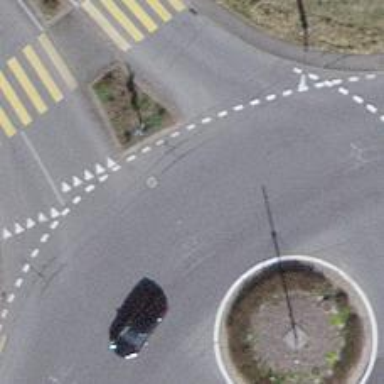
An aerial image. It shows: Primary highway with asphalt surface circling roundabout. Trolley wires are present.